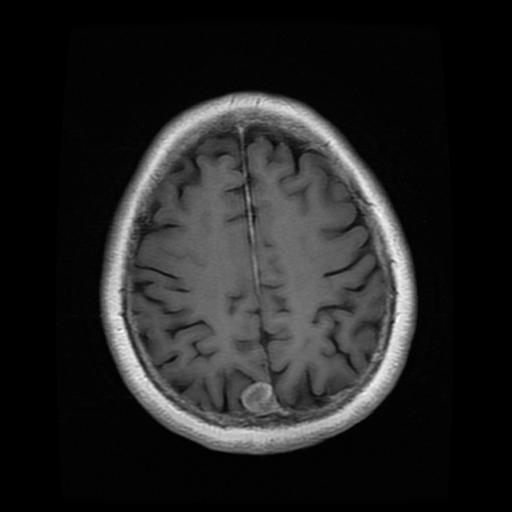
Label: meningioma